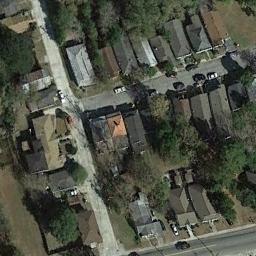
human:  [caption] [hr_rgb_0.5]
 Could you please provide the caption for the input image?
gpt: There are many roads and neatly arranged houses and trees and many vehicles in densely populated areas .

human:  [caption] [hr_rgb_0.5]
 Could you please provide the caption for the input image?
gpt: A dense residential area has lots of trees and houses arranged neatly in the lawn .

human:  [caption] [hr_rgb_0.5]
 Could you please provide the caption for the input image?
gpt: Residential areas are mostly houses, With no open space .

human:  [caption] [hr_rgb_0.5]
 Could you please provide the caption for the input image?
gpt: The dense residential is next to the road and some trees .

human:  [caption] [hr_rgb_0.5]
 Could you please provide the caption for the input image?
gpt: There are buildings with green trees around on dense residential area .